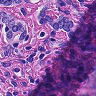
Metastatic tissue present: yes